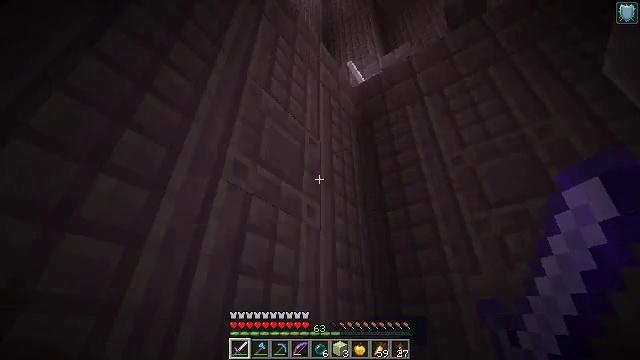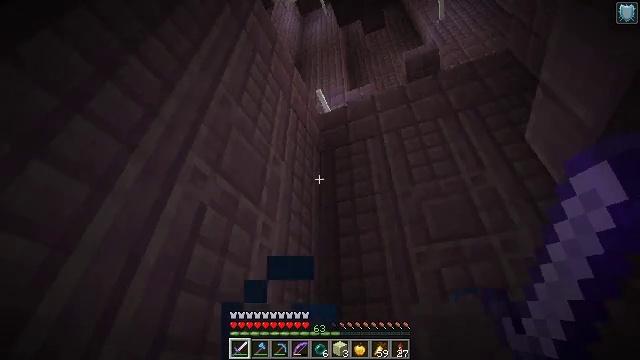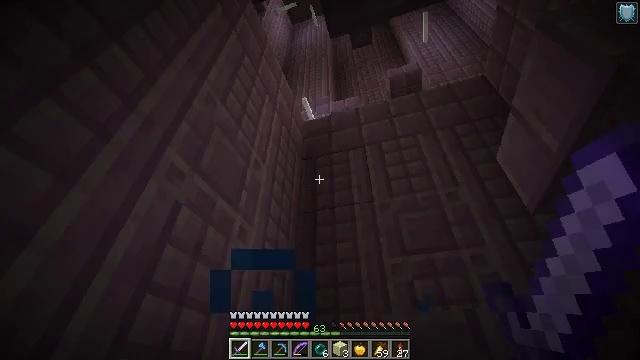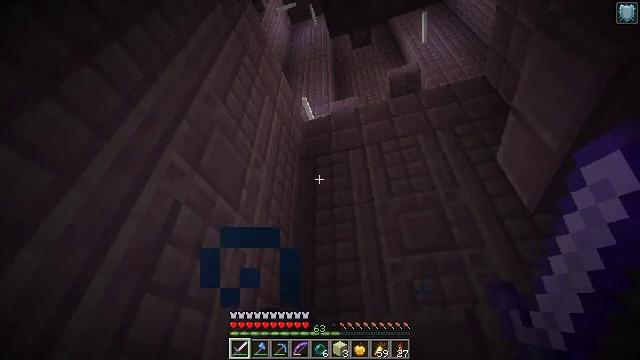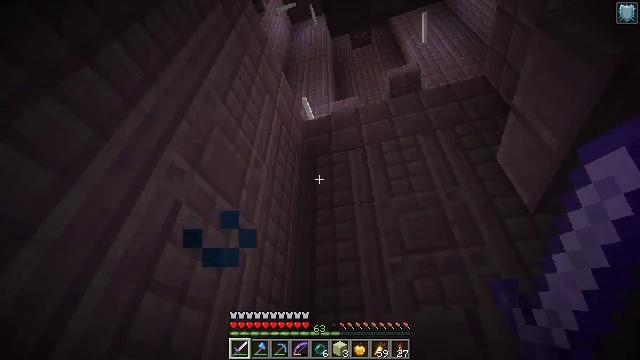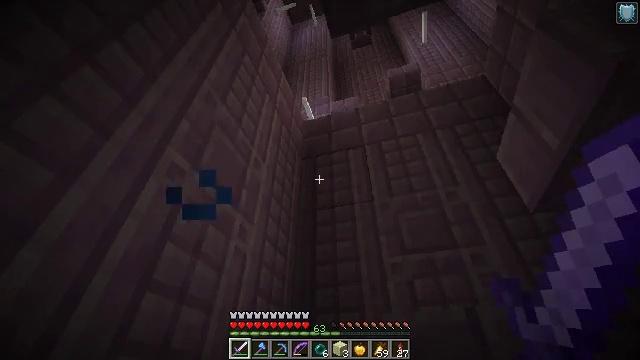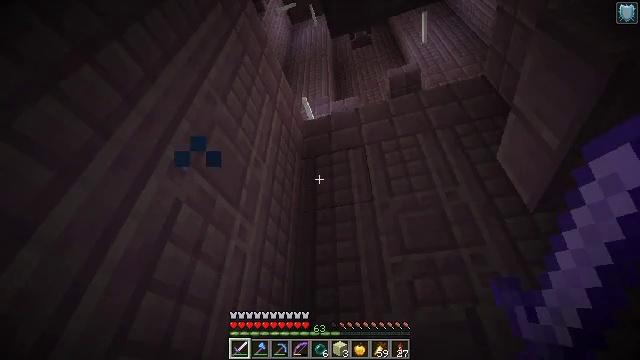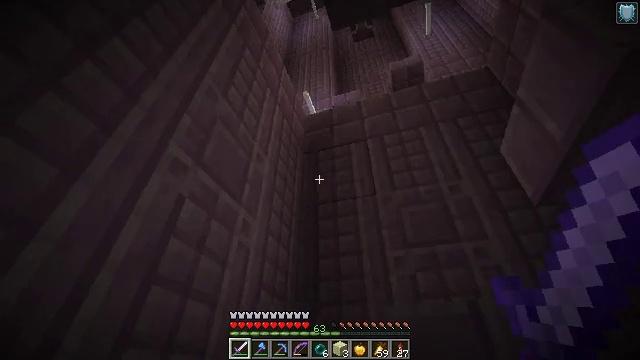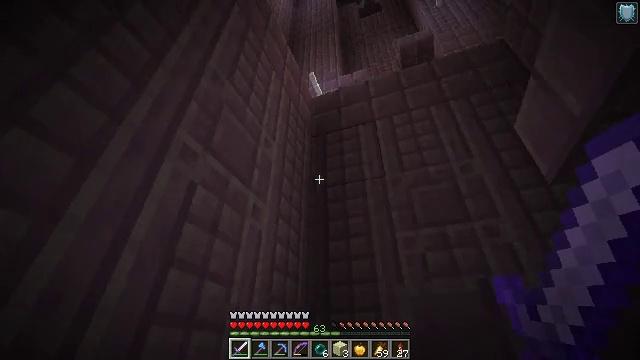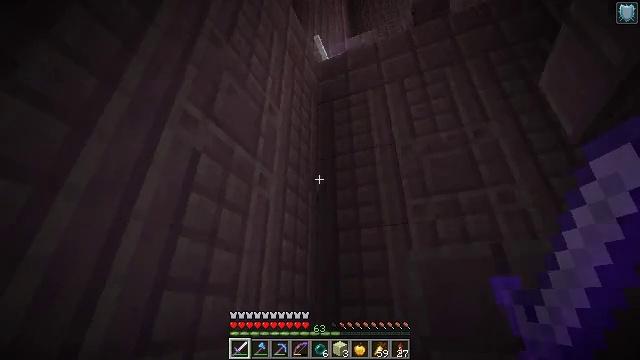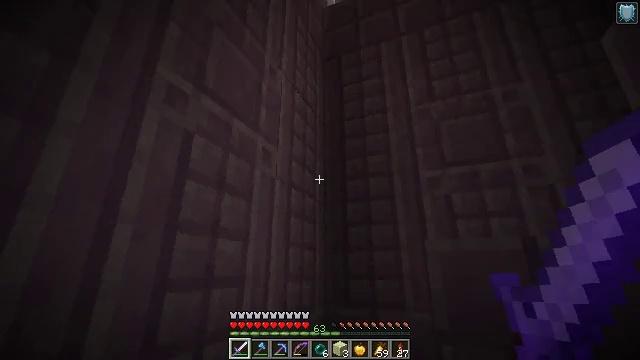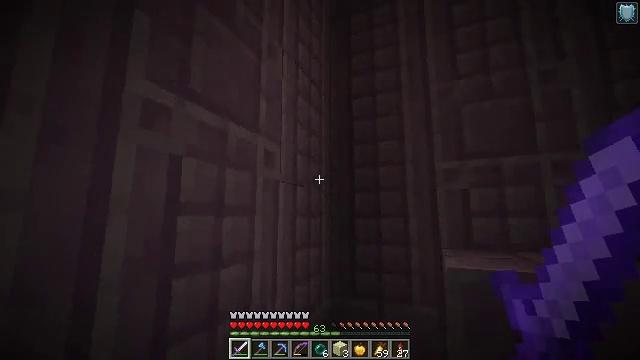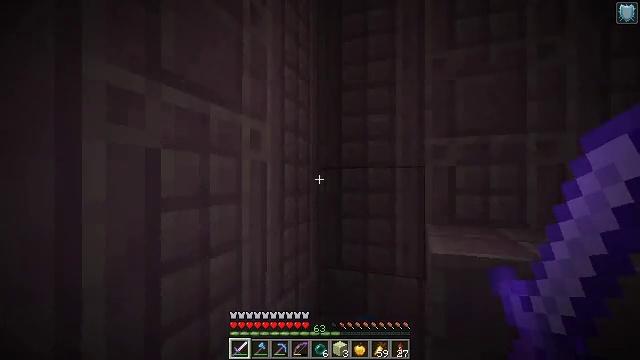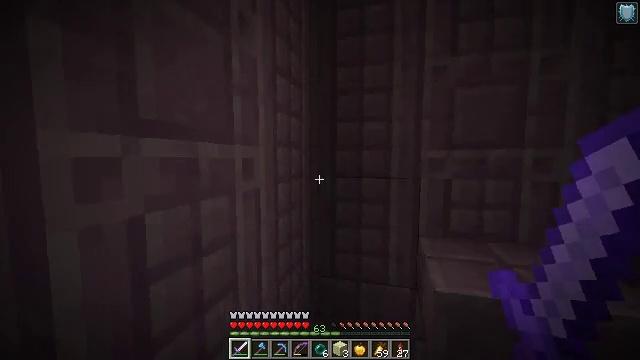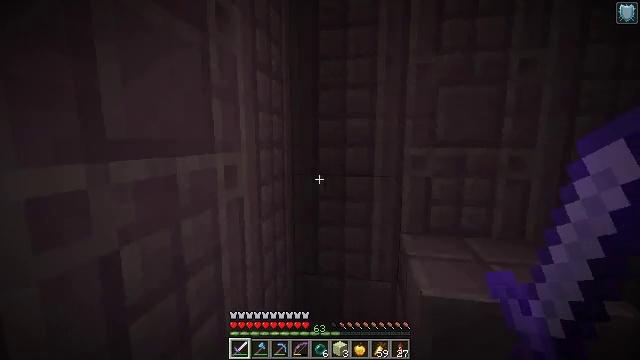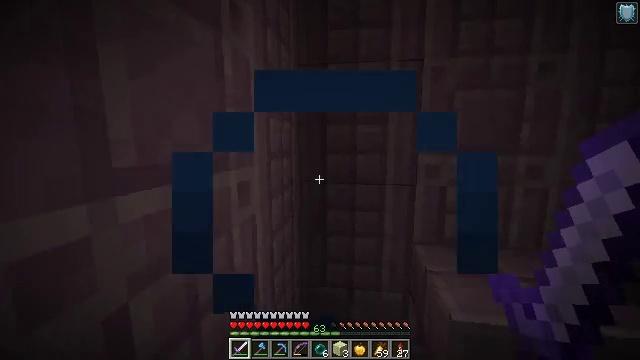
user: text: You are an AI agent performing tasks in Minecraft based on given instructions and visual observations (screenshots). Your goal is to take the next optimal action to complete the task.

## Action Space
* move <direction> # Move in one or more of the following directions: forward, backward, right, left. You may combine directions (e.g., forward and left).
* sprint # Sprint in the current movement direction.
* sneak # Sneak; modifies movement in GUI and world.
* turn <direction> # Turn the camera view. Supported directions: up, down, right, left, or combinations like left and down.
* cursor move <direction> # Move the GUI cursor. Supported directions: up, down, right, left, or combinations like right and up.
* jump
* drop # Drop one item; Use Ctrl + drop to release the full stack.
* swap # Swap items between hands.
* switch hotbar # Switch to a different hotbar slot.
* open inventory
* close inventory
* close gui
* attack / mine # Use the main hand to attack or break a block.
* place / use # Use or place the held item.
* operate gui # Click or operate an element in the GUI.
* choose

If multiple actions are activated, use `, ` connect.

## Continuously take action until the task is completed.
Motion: motion action
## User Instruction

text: Collect the purpur slab after breaking it.
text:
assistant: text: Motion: turn right and up
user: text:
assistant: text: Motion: turn right and up
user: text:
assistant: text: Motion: no_op
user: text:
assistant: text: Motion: no_op
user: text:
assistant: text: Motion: no_op
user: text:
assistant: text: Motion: no_op
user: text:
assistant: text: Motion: turn down
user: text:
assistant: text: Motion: turn left and down
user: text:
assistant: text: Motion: move forward, turn left and down
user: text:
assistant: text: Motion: move forward and move left, turn left and down, jump
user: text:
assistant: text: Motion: move forward and move left, turn down, jump
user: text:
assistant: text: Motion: move forward and move left, turn right and down, jump
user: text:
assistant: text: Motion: move forward and move left, turn right and down, jump
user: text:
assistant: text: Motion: move forward and move left, turn right and down
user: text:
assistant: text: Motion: move forward and move left, turn right
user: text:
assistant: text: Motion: move forward and move left
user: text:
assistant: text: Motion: move forward and move left
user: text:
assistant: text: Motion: move left, turn right and up
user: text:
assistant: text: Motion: turn right and up
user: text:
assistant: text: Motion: turn right and up
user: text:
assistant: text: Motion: turn right and up
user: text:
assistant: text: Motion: turn right and up
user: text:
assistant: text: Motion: no_op
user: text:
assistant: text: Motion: no_op
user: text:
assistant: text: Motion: no_op
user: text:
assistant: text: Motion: no_op
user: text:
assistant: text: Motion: sneak
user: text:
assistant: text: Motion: sneak
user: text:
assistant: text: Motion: sneak
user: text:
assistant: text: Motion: sneak